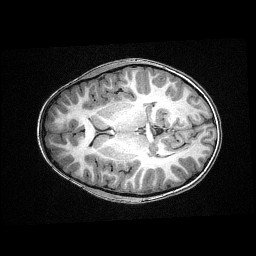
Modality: T1w
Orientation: axial
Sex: male
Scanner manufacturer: siemens
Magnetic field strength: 3 T
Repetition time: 2.3 s
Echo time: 0.00336 s